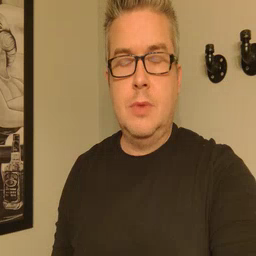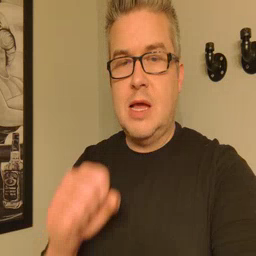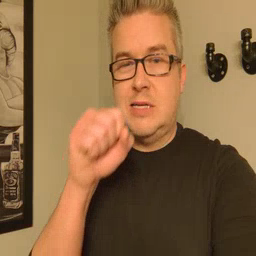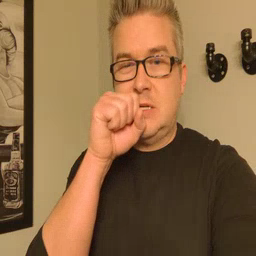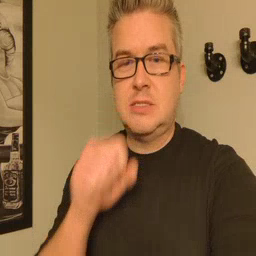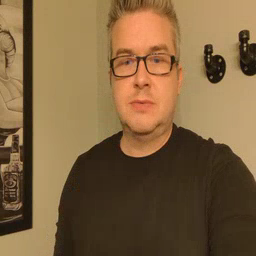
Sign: carrot